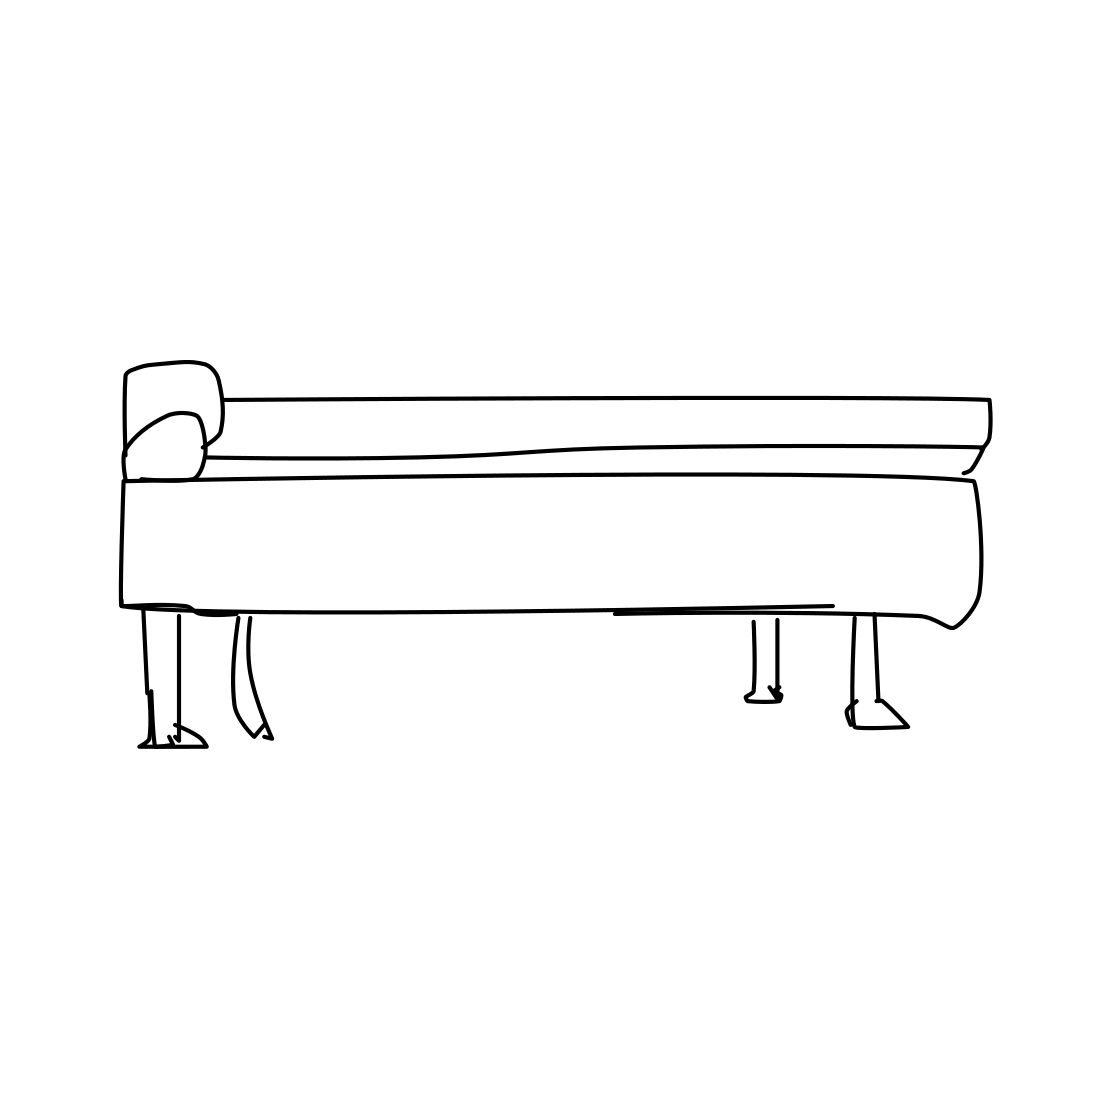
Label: couch